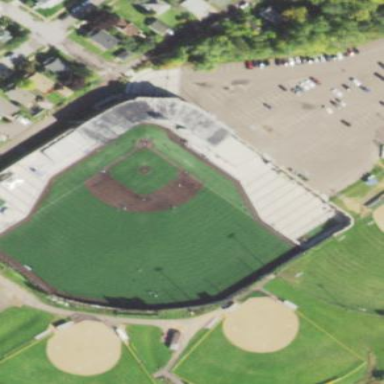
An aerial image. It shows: Stadium building for baseball.